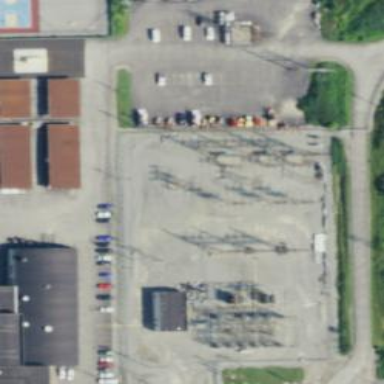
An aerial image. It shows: Power substation.